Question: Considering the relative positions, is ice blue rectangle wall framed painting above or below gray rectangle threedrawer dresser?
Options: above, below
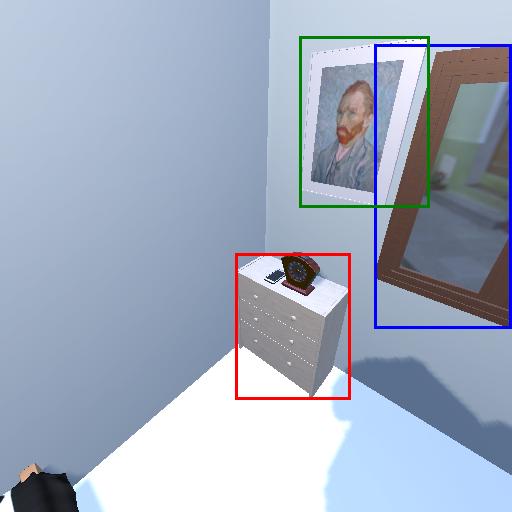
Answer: above